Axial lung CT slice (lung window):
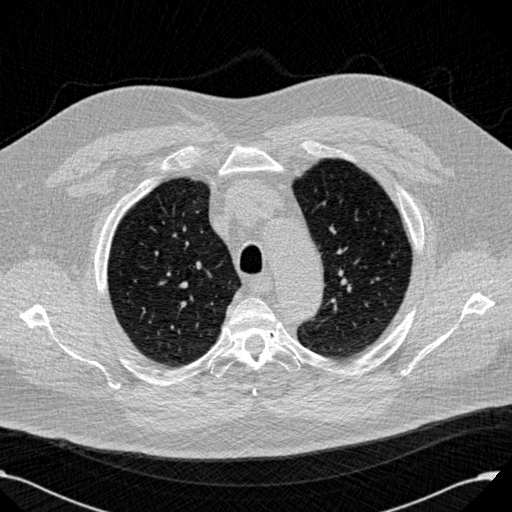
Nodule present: no